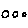
Label: circle